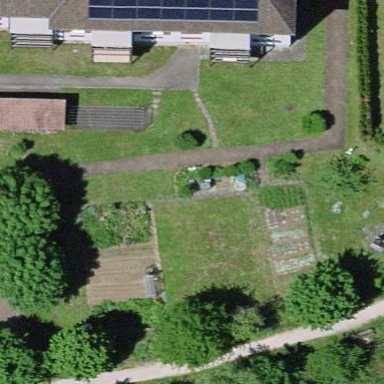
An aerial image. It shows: Area designated for allotments.